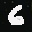
Label: 6